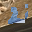
Label: 2